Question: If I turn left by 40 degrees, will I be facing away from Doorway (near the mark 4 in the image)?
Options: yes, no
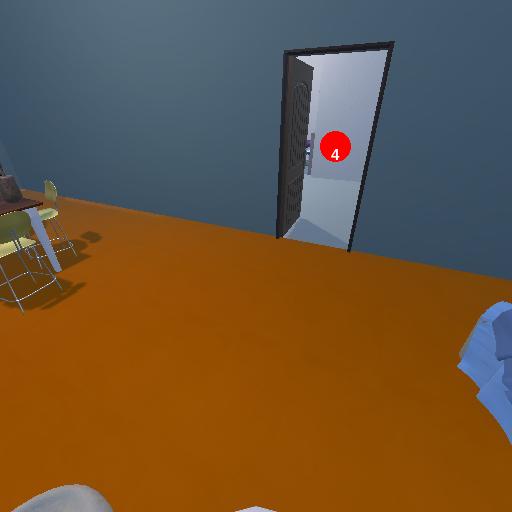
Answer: yes